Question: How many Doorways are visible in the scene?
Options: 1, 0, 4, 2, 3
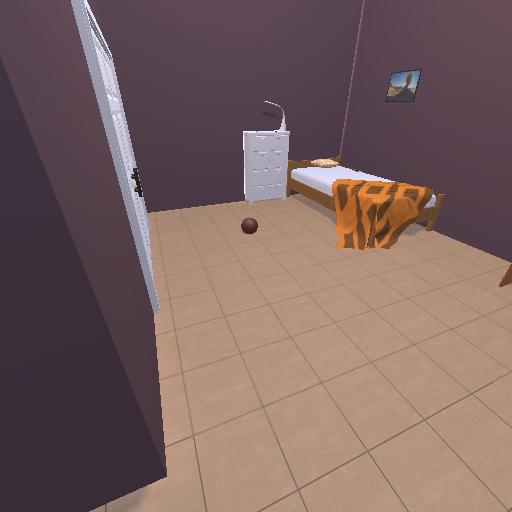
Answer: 1